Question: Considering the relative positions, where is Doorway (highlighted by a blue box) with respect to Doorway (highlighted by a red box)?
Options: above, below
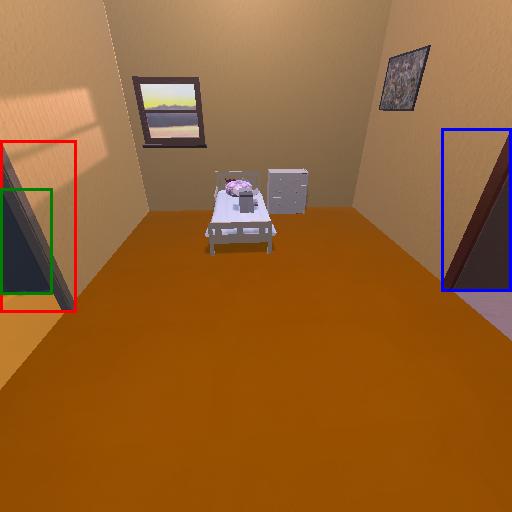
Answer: above